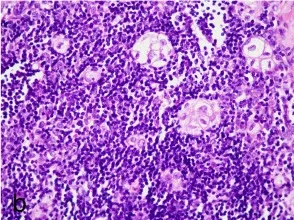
Postoperative photomicrographs of lesion in thymoma component. (b) Some small epidermoid foci resembling abortive Hassall's corpuscles could be observed among the neoplastic epithelial cells, but no mucin-producing cells were found in these epidermoid foci. H & E staining with original magnification of 400 x.
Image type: pathology (h&e)